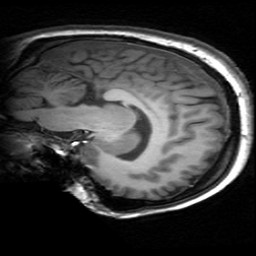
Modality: T1w
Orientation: sagittal
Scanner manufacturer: ge
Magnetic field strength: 3 T
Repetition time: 0.009036 s
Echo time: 0.00184 s